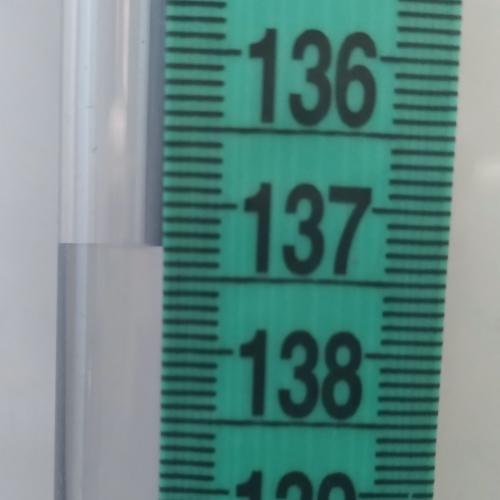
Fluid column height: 137.3 cm